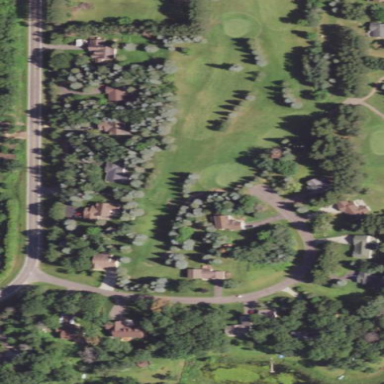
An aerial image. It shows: Driving range for golf on grass.